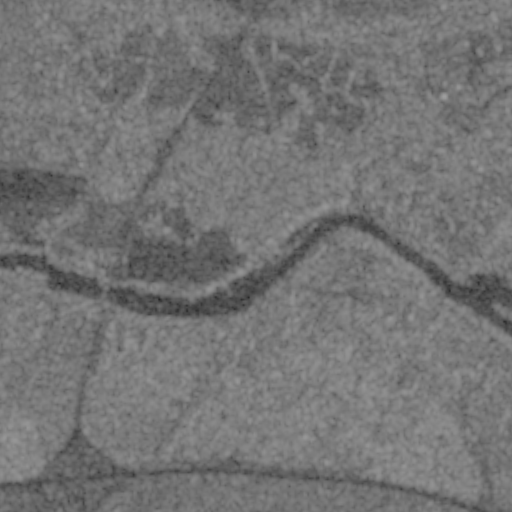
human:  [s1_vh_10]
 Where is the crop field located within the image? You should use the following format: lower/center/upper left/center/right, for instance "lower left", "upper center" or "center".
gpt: The crop field is located in the upper left of the image.
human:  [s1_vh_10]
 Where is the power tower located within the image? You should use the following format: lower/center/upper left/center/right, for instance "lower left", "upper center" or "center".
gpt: The power tower is located in the lower right of the image.
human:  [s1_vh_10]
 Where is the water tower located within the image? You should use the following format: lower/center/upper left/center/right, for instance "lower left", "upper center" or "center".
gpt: The water tower is located in the upper left of the image.
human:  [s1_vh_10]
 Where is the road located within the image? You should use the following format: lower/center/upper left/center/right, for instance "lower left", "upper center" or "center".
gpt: There is no road in the image.

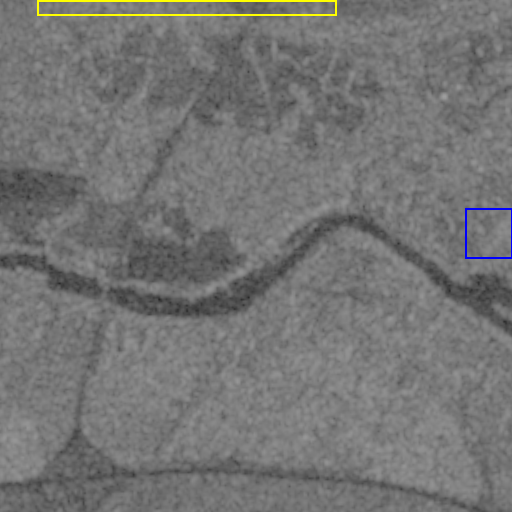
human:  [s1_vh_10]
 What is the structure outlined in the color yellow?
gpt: The structure outlined in yellow is a crop field.
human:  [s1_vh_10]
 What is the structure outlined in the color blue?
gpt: The structure outlined in blue is a park.
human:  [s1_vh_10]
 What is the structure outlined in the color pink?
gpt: There is no pink outline.